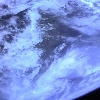
Label: cloud